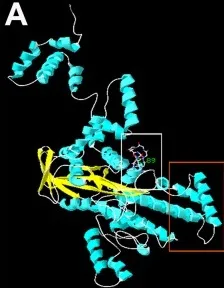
Homology modeling of wild-type and mutant RAG1. Modeled structures of wild-type and mutant RAG1 protein (A, B). Neighboring residues of R975 in the wild-type RAG1 and 975W in the mutated RAG1.
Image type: pathology (immunostaining)